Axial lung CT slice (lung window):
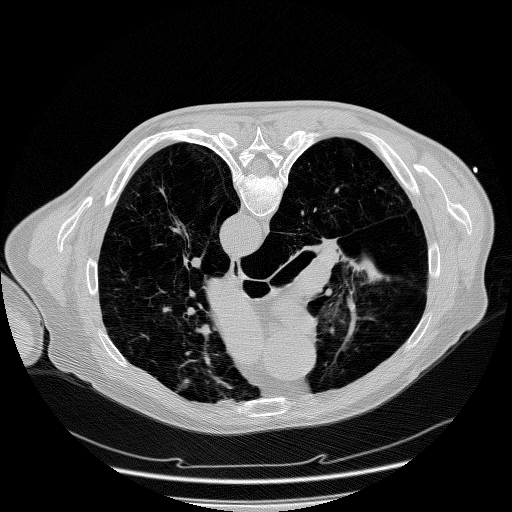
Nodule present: no